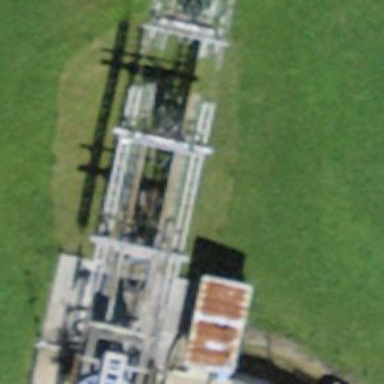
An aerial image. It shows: Pylon for aerialway.